Field crop: maize
Growth stage: 2
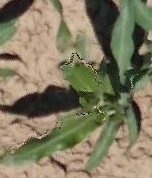
Species: maize